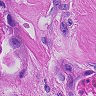
Metastatic tissue present: yes